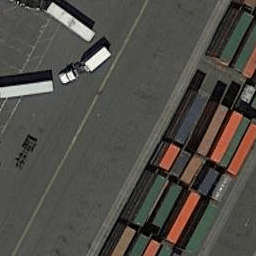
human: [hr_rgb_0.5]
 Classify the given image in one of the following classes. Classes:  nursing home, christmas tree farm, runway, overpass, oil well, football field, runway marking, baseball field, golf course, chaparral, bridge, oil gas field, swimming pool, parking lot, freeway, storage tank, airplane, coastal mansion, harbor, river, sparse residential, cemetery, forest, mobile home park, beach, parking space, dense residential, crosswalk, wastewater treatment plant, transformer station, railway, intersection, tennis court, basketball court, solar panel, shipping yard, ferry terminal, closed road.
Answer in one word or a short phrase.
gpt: shipping yard